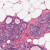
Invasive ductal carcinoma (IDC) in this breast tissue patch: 0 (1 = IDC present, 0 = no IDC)